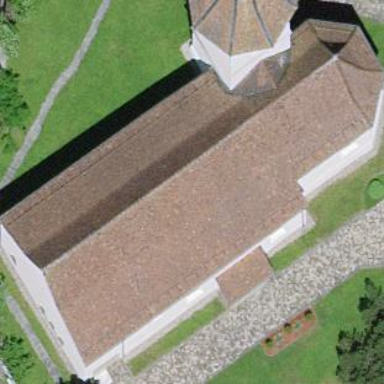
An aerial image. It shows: Church which is place of worship.